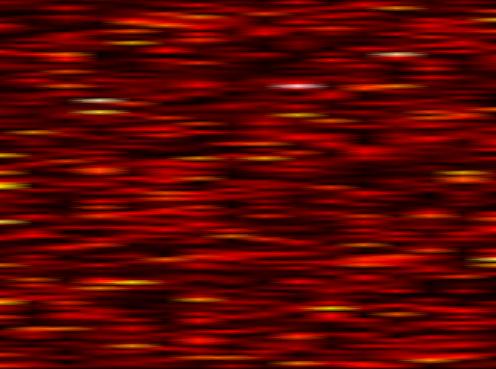
Label: OFDM